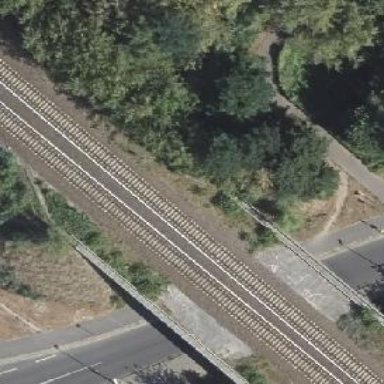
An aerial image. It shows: Bridge used by the electrified light rail system.